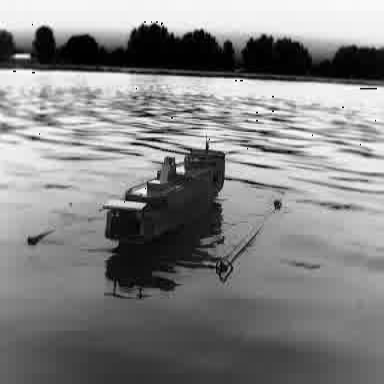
There is a container_ship in the infrared image.